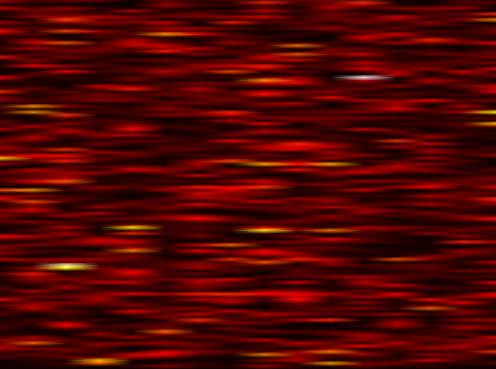
Label: FOFDM